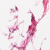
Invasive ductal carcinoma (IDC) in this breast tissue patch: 0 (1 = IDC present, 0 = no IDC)